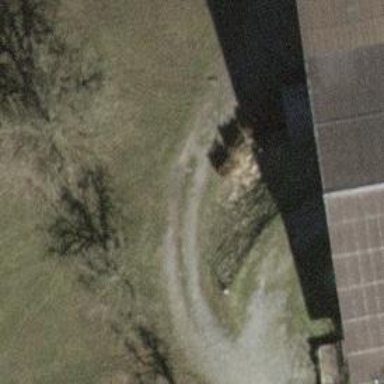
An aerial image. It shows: Track with grade2 tracktype.